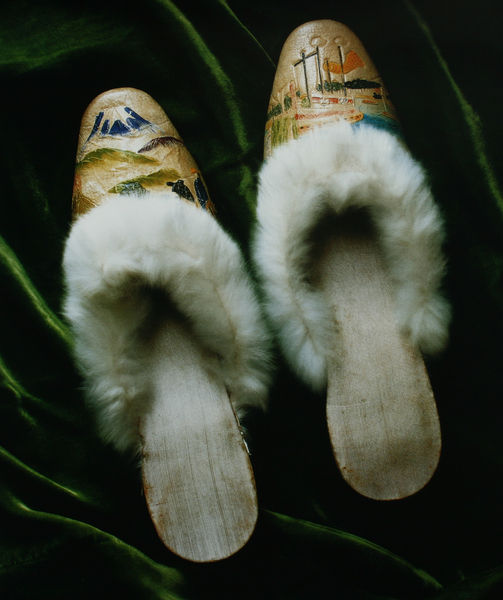
Titel: Pantoffeln
Standort: Kyoto (Japan)
Institution: Kyoto Costume Institute
Schlagwörter: berg, blau, grün, landschaft, ocker, braun, bunt, frau, holz, orange, weiss, dame, beige, malerei, muster, ornament, falten, pelz, samt, bild, hügel, gehen, stoff, paar, seide, fell, relief, japan, zwei, schuhe, berge, japanisch, striche, bemalt, foto, fotografie, photographie, motiv, kreuz, vulkan, draufsicht, asiatisch, photo, verziert, wellig, maserung, schlappen, farbfoto, sohle, besatz, museum, absatz, weich, schlieren, textil, bemalung, design, pantoffeln, geschnitzt, pantinen, clogs, kyoto, lammfell, fuji, fujijama, holzsohle, fußbekleidung, hausschue, pantofeln, pantoletten